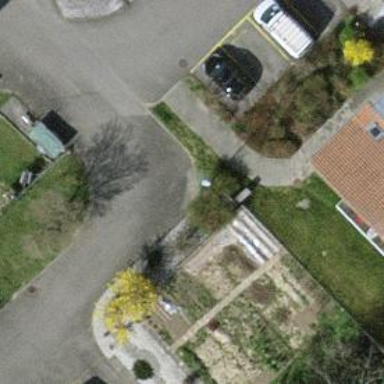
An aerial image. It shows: Minor distribution substation with street cabinet nearby. It is utility power substation.